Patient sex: M
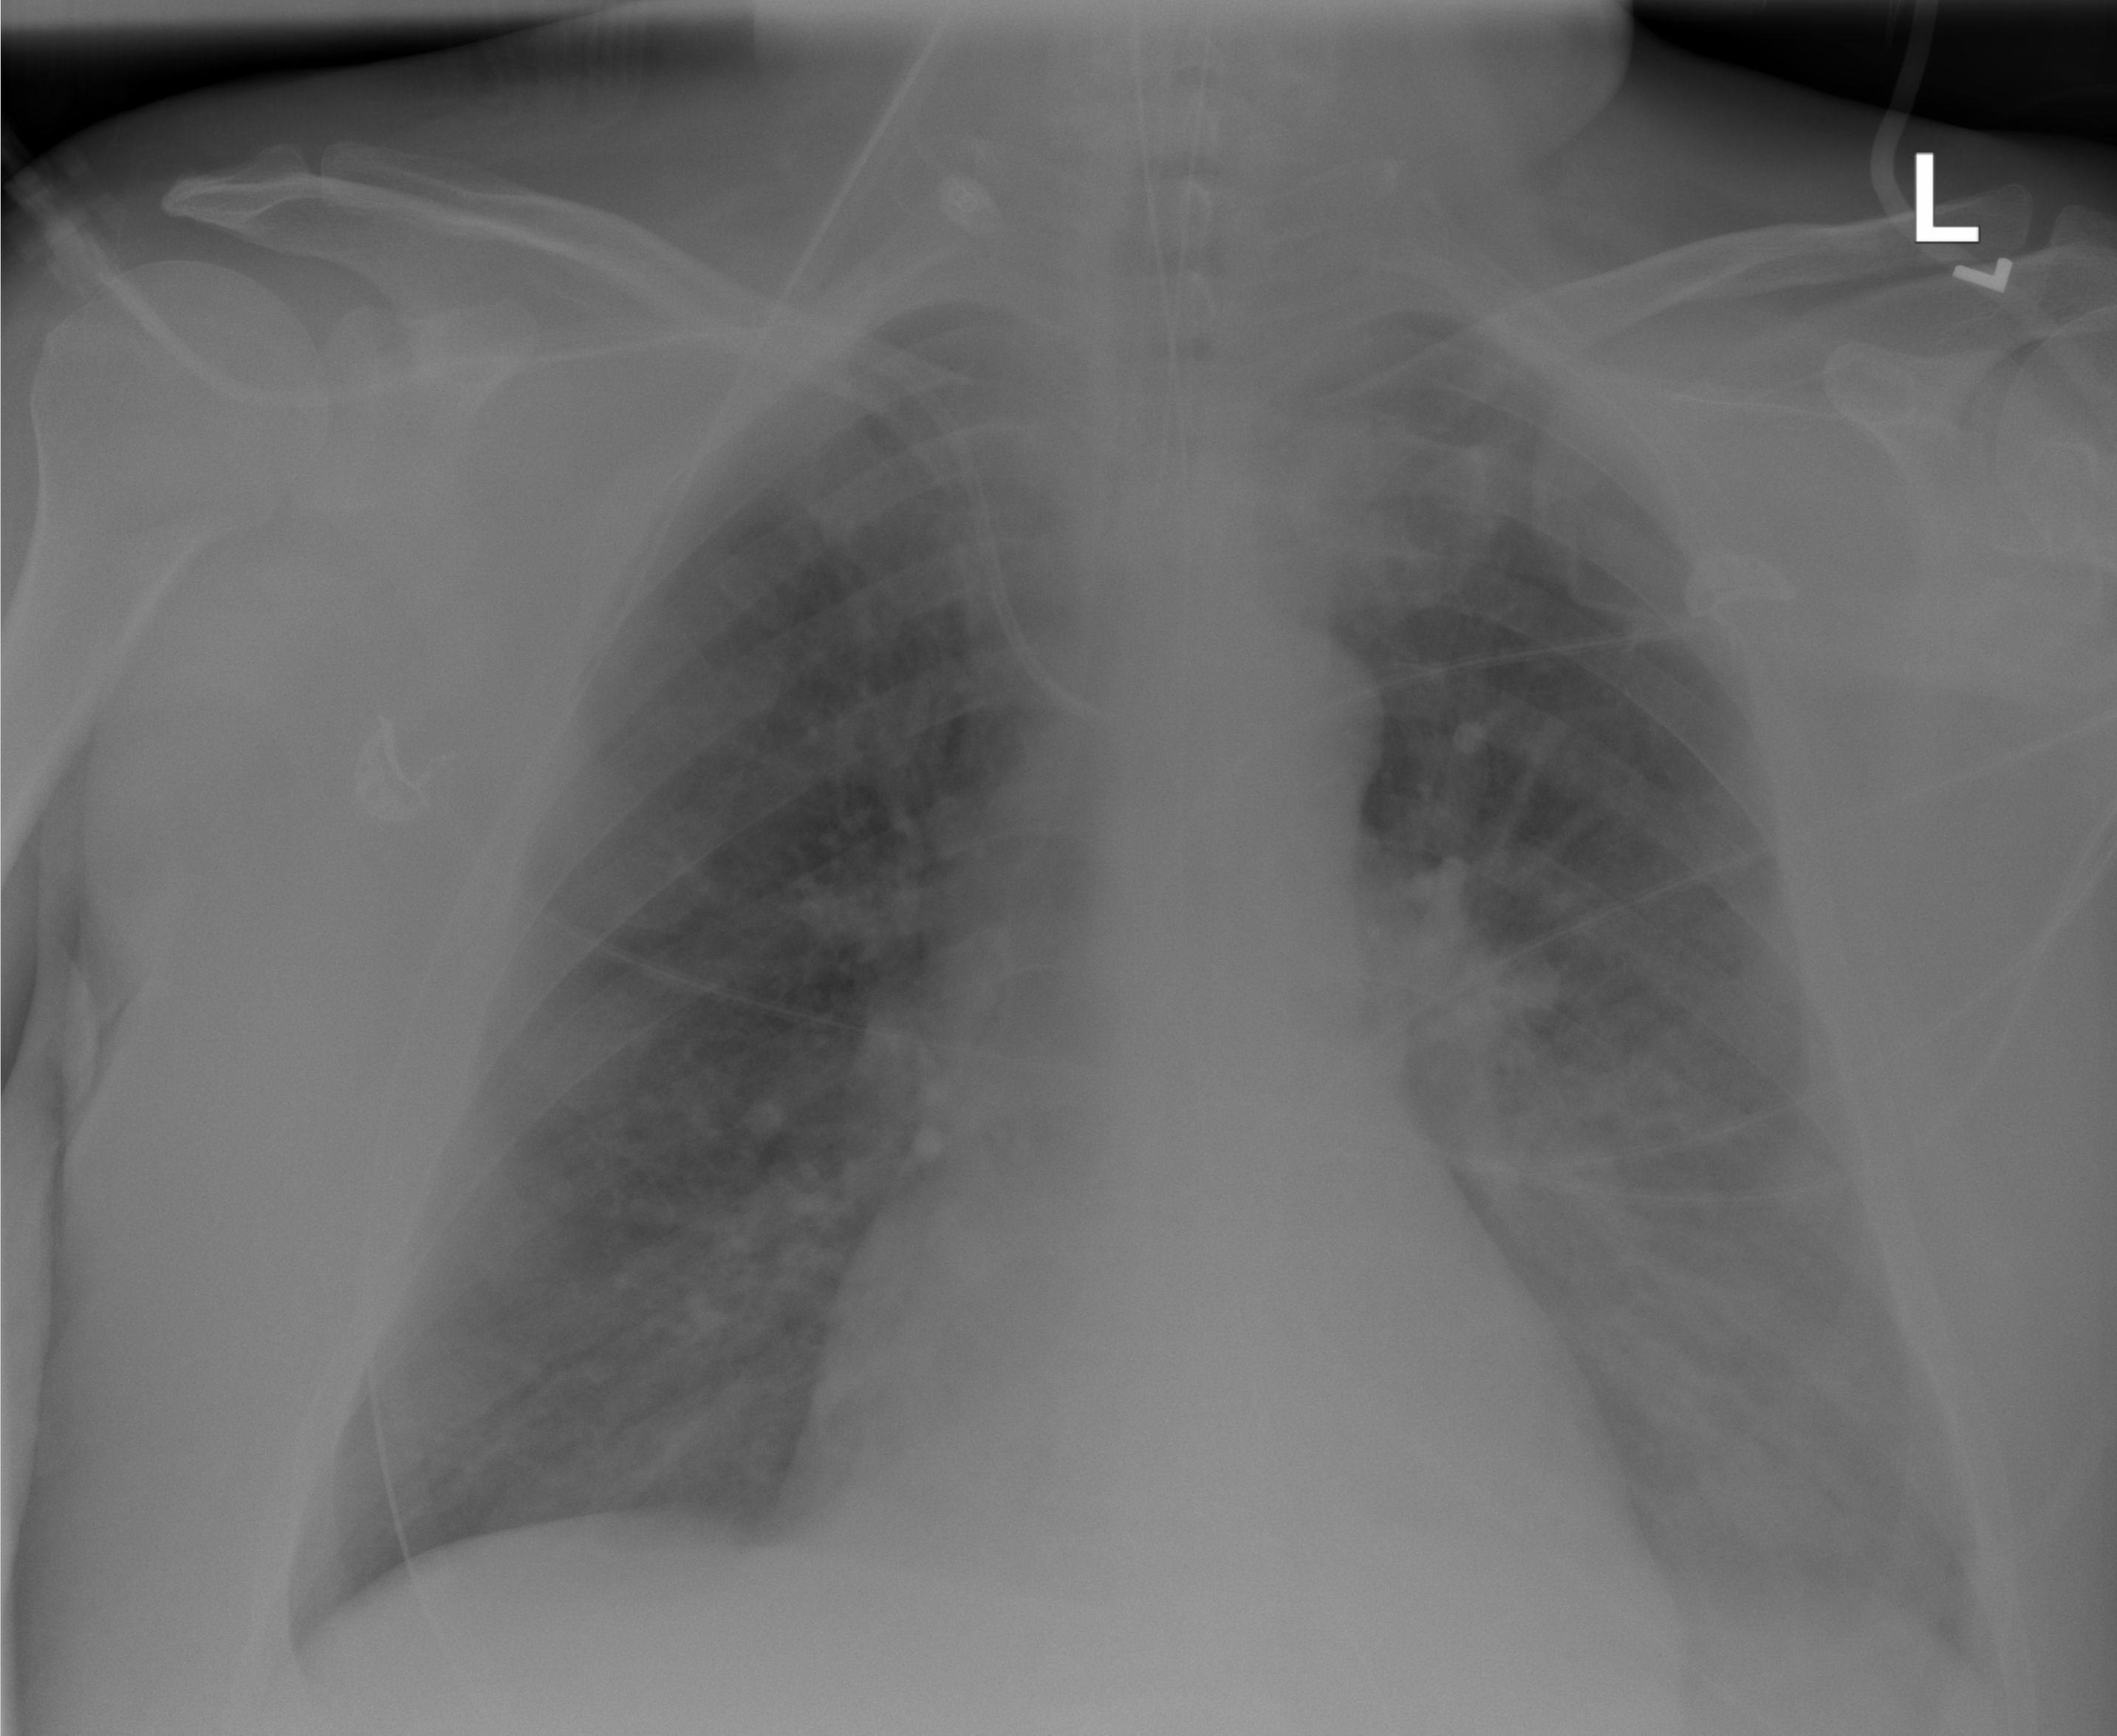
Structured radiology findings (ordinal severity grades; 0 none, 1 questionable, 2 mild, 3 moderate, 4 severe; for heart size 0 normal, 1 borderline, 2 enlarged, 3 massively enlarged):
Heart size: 0
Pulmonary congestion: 0
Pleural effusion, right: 0
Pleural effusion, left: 2
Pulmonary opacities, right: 1
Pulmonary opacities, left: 2
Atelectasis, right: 0
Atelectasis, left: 0